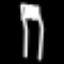
Label: fork